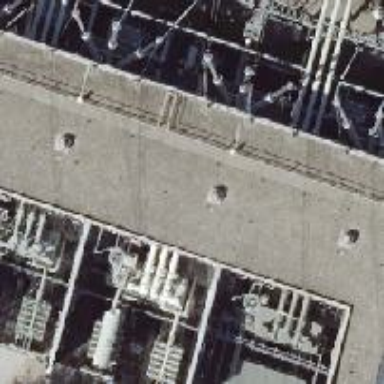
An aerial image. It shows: There are three cables forming busbar line for power transmission.